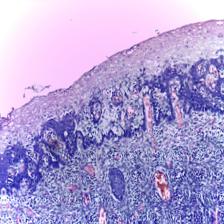
Diagnosis: Normal